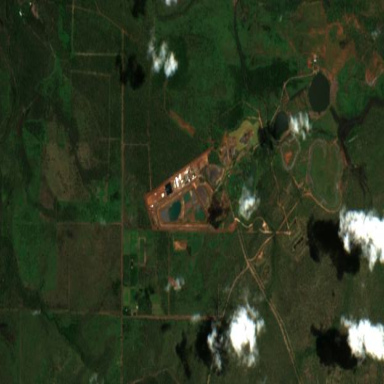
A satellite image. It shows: Industrial area designated for mining activities.